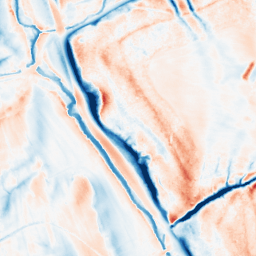
Category: classical
Decomposition family: gaussian_anisotropic
Decomposition parameters: sigma_x: 10
sigma_y: 2
Upsampling method: cubic_mitchell
Upsampling parameters: scale: 8
Upsampling scale: 8